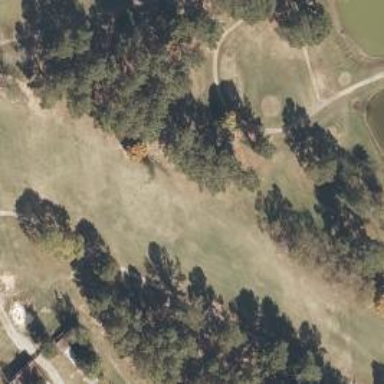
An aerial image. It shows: Golf hole.